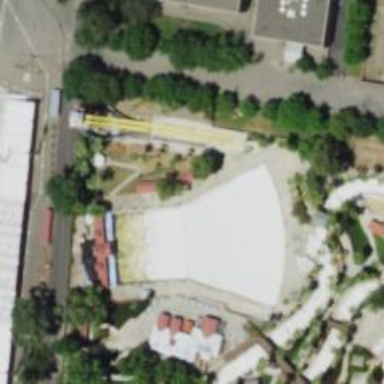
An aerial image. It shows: Water slide attraction.